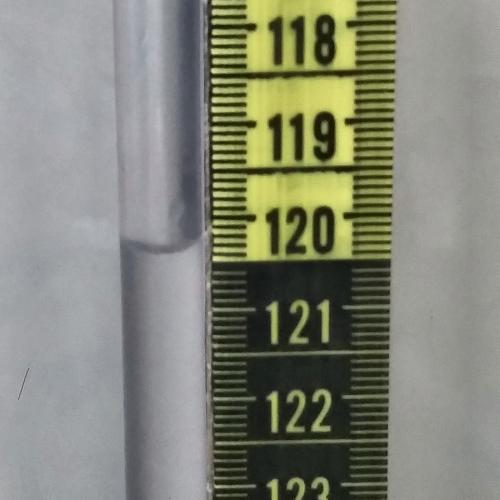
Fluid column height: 120.3 cm